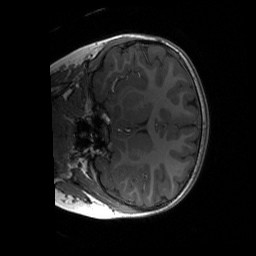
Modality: T1w
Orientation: coronal
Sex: female
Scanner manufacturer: siemens
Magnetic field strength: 3 T
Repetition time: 1.9 s
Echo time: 0.00243 s